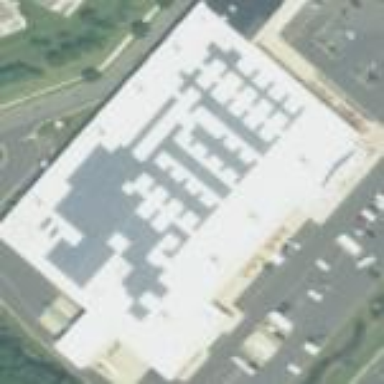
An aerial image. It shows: Retail building with wholesale shop.